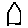
Label: house